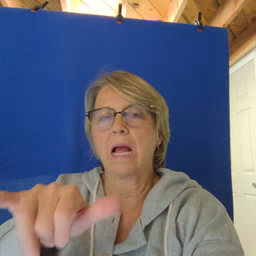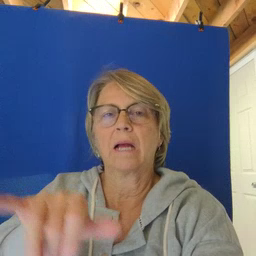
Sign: stay